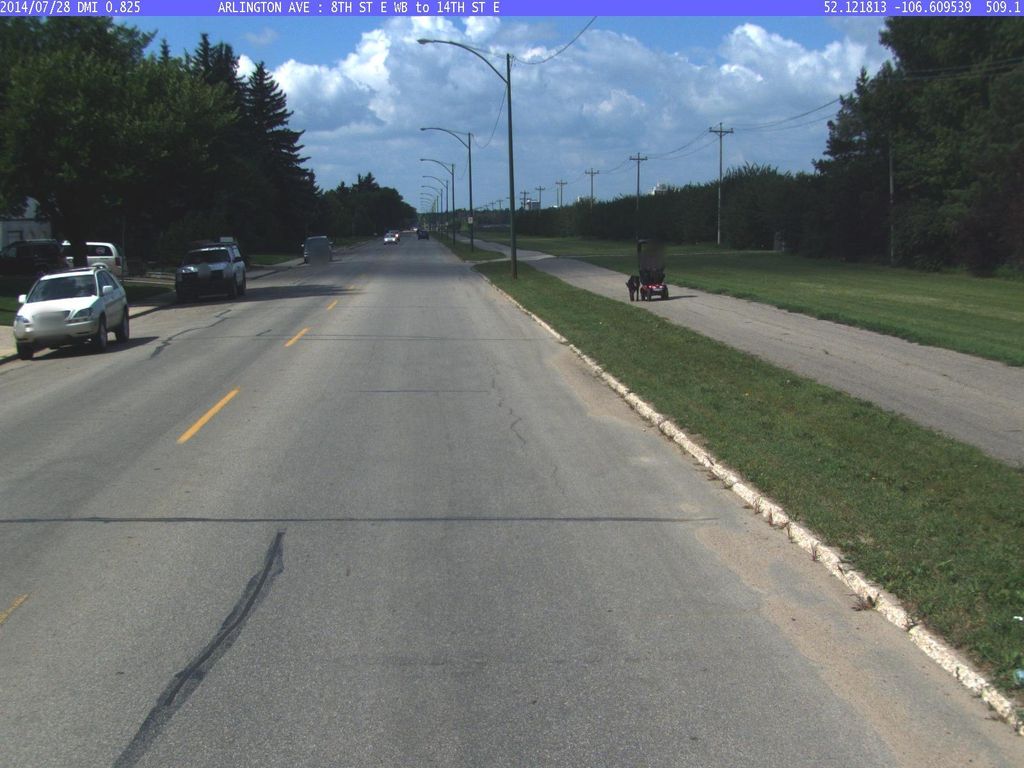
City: saskatoon